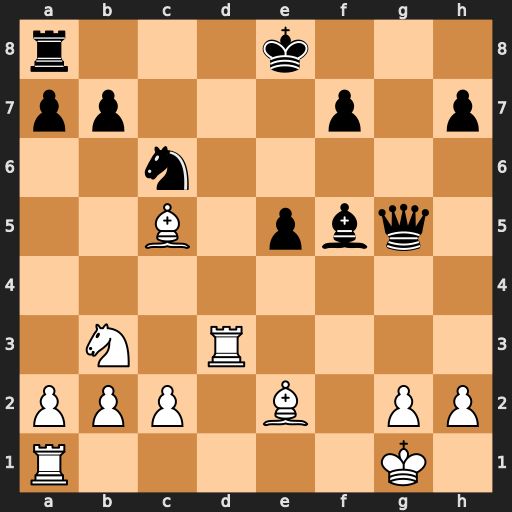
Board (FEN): r3k3/pp3p1p/2n5/2B1pbq1/8/1N1R4/PPP1B1PP/R5K1
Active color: w
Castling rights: q
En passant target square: -
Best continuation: Rg3 Qh6 Rg8+